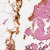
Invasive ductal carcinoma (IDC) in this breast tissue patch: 0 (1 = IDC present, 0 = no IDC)